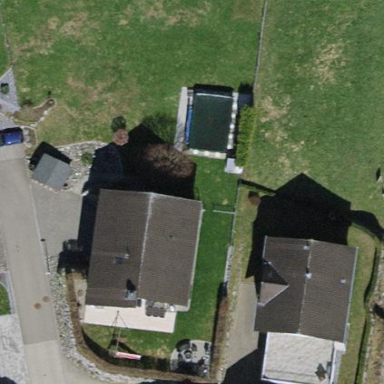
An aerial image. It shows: Simple house.